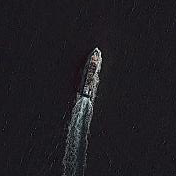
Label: Civil_yacht